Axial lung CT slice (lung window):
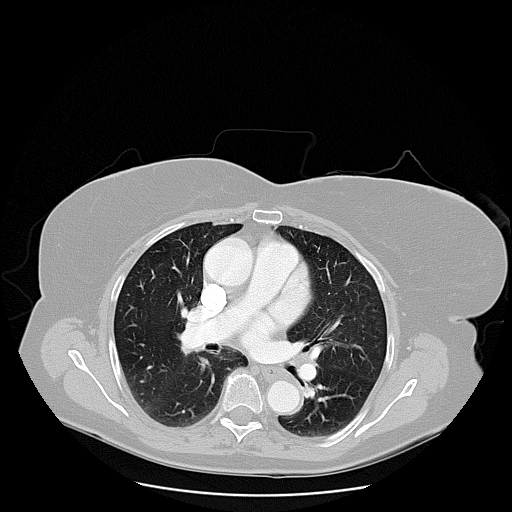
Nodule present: no